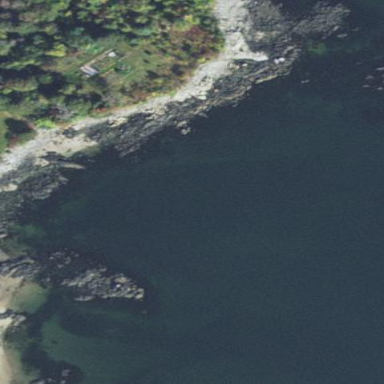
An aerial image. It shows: Rocky reef with tidal action. The reef consists of rocks.